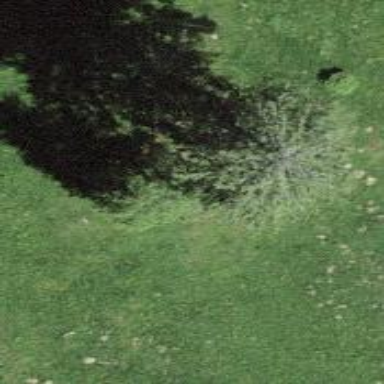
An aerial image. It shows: Single tag "natural: tree."